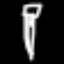
Label: pencil